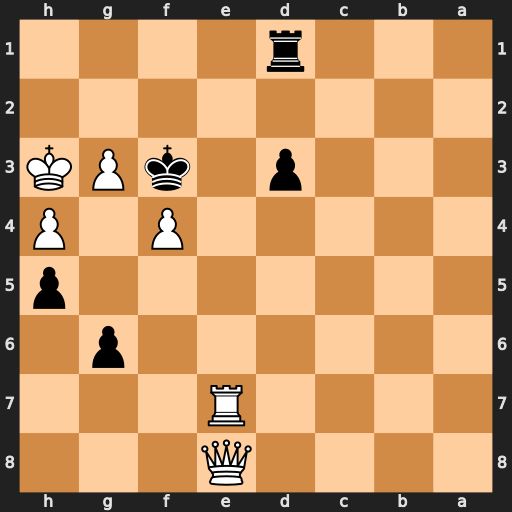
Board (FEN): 4Q3/4R3/6p1/7p/5P1P/3p1kPK/8/3r4
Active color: b
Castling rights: -
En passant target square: -
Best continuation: Rh1#